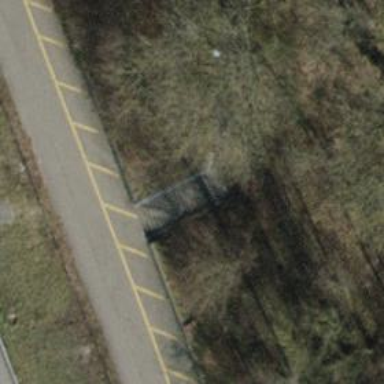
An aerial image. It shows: Set of steps on the road.